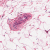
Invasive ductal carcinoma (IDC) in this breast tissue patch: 0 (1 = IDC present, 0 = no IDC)